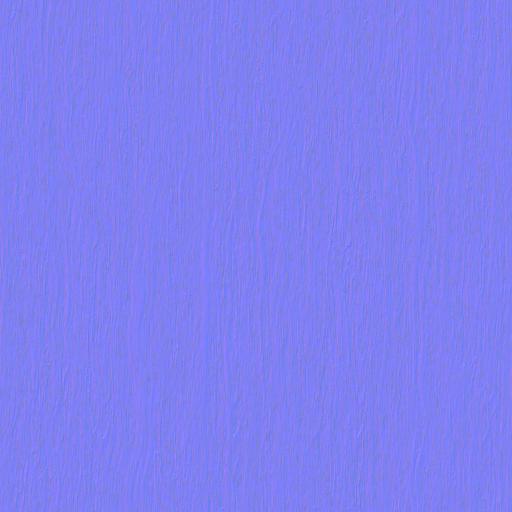
clean light shiny wood wooden